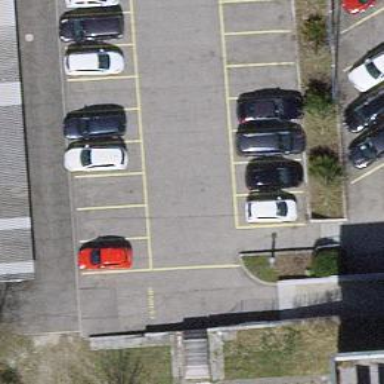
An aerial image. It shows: Parking aisle designated as service road.